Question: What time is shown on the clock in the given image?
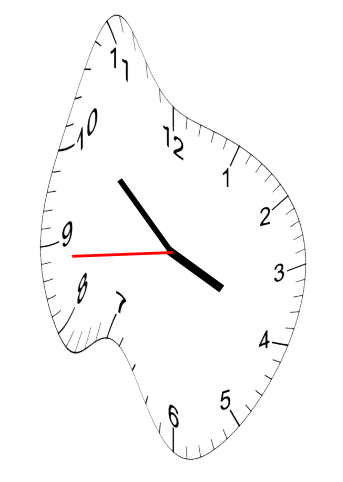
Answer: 03:51:44